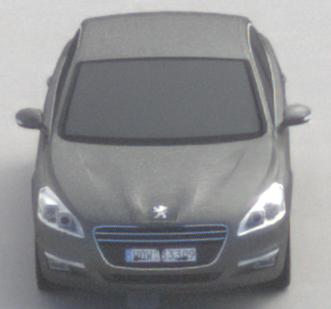
Make: Peugeot
Model: 508 120 VTi
Detailed model: 508 (I) Limousine
Model produced from: 2011/03
Model produced until: 2014/05
Doors: 4
Color: gray
Road condition: dry road
Daytime: midday
Contrast: medium contrast